Question: I have a report with several pivot tables that run off production data, orders and deliveries. I run it daily and then change the filters in my report to select all of the delivery numbers, and then unselect the blank delivery numbers.
In other words, I'm only selecting those orders that contain a delivery number. If the delivery number is blank, then the order is not set to ship yet.
'''
ActiveSheet.PivotTables("PivotTable5").PivotFields("Del #").CurrentPage = _
"(All)"
With ActiveSheet.PivotTables("PivotTable5").PivotFields("Del #")
.PivotItems("(blank)").Visible = True
End With
ActiveSheet.PivotTables("PivotTable5").PivotFields("Del #").CurrentPage = _
"(All)"
With ActiveSheet.PivotTables("PivotTable5").PivotFields("Del #")
.PivotItems("(blank)").Visible = False
End With
End Sub
'''
I want for this to go in and select all of the delivery numbers, except for the blank delivery numbers.

It seems to fail to select "All", and only has selected what was previously selected the day prior.
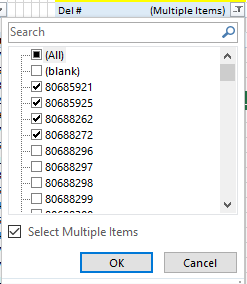
Answer: # How to show every PivotItem except blank ones
If 'PivotTables().PivotFields().EnableMultiplePageItems' is set to 'True', then you can not select PivotItems by setting the 'PivotFields.CurrentPage' to '="(All)"' (although the macro recorder records only that!).
To select all PivotItems, just use 'PivotField.ClearManualFilter' or 'PivotField.ClearAllFilters' (on the PivotField, not accidentially on the PivotTable!). Afterwards you can hide (unselect) the blank ones.
'''
With WorkSheet.PivotTables(...).PivotFields(...)
.ClearManualFilter ' or ClearAllFilters
If .PivotItems.Count > 1 Then ' at least 1 has to remain visible
.PivotItems("(blank)").Visible = False
End If
End With
'''
At least one PivotItem has to remain visible. You'll get an error, if there are blanks and you try to hide them.
If there are blanks either, then you get an error, which you should catch with 'On Error Resume Next', or you can loop over all items first to check if one of them is called "(blank)". It is not enough to check the last PivotItem's name like 'If .PivotItems(.PivotItems.Count).Name = "(blank)"', as it is not necessarily the last entry.
should work with this:
'''
With ActiveSheet.PivotTables("PivotTable5").PivotFields("Del #")
.ClearManualFilter
If .PivotItems.Count > 1 Then ' at least 1 has to remain visible
.PivotItems("(blank)").Visible = False
End If
End With
'''
Maybe you need to 'ActiveSheet.PivotTables("PivotTable5").RefreshTable' every day additionally.
# The other way round: How to show only the blank PivotItems
If 'EnableMultiplePageItems = True' and one or many were selected, but , then 'CurrentPage = "(blank)"' raises an error.
You have to enable the blank ones first, either by clearing the filters like above or by making the blanks visible additionally, and then you can select the page with blank ones only:
'''
WorkSheet.PivotTables().PivotFields().PivotItems("(blank)").Visible = True
WorkSheet.PivotTables().PivotFields().CurrentPage = "(blank)"
'''